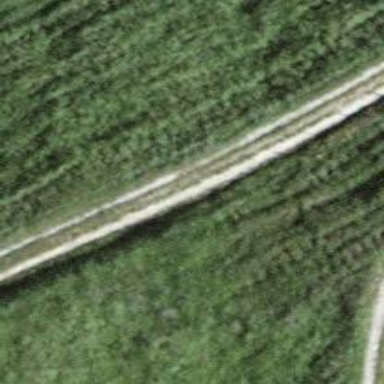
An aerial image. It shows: Track with grade2 tracktype.